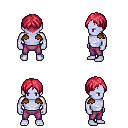
a pixel art fantasy rpg character, male body template, dark elf, purple skin, leather shoulder armor, magenta pants, ruby red parted hairstyle, four views (front, back, left, right), 2x2 character sprite sheet, small pixel art, hard edges, no anti-aliasing